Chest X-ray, PA view. Patient: 67 years old, sex M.
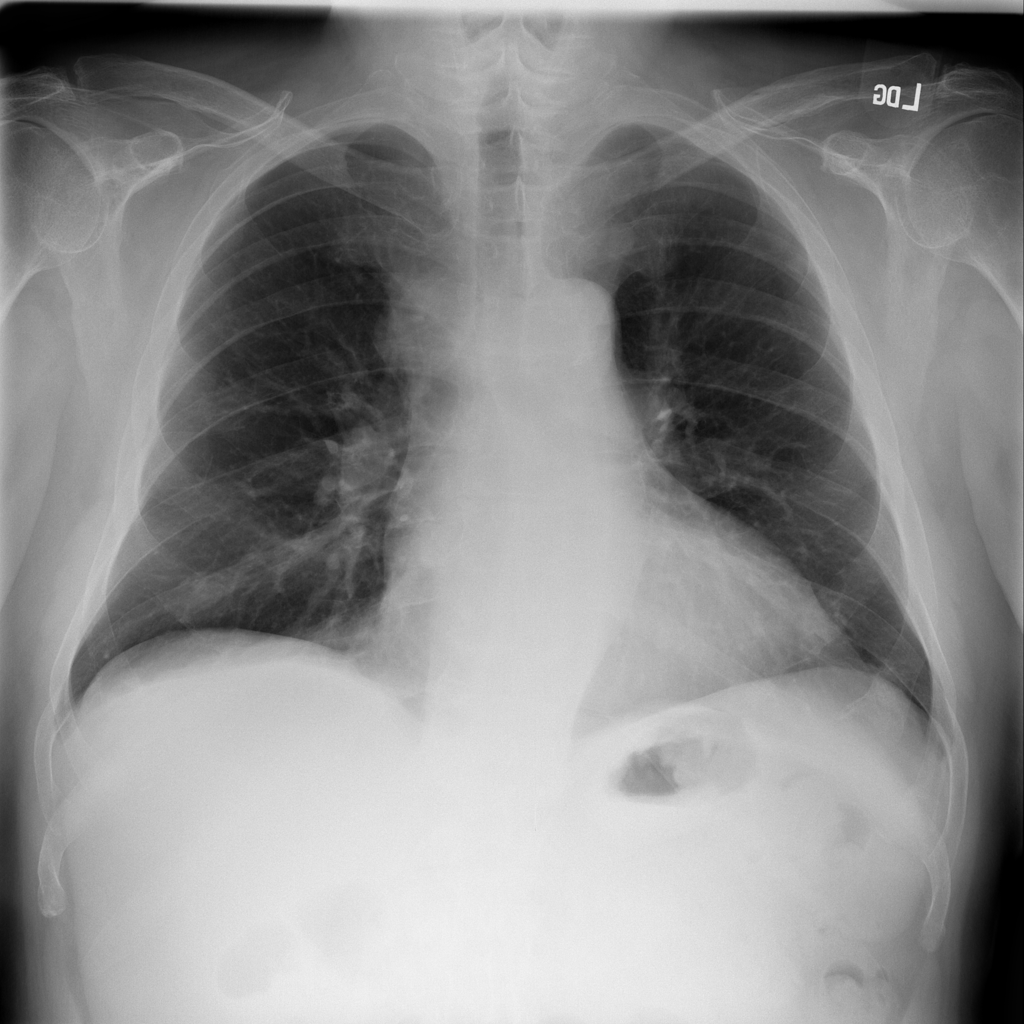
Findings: Infiltration